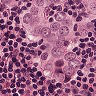
Metastatic tissue present: yes